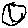
Label: smiley face